Question: I've some date that I must insert in this control. Each date must be recognized by the user by the color of the day. I want to know how to insert multiple date in DateTimePicker, for example I've:
'''
20/07/2015<br>
21/07/2015<br>
22/07/2015<br>
'''
And the final result in the DataTimePicker will be:

How can I do this?
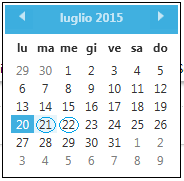
Answer: To do multiple dates your best bet is to utilize the <URL> class/control, once you spin one up you have a few styles you can assign dates to, for example:
'''
this.monthCalendar1.AnnuallyBoldedDates =
new System.DateTime[] { new System.DateTime(2015, 7, 20, 0, 0, 0, 0),
new System.DateTime(2015, 7, 21, 0, 0, 0, 0)};
'''